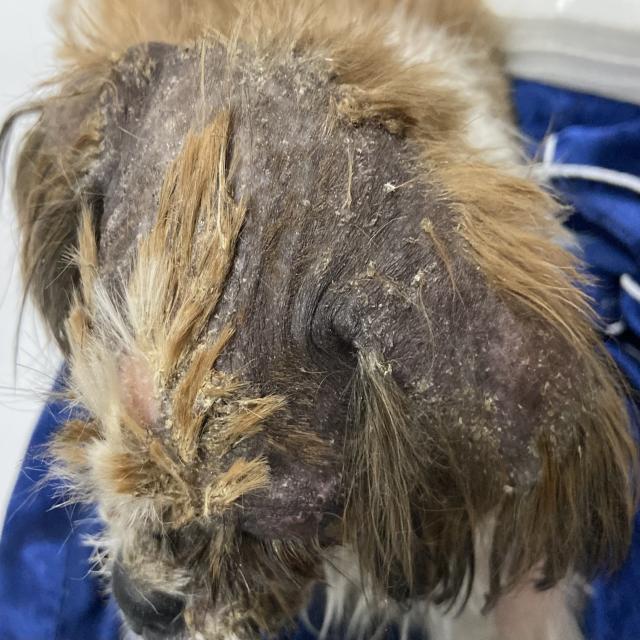
Canine demodicosis (Demodex mange) — caused by Demodex canis mites. Presents with alopecia, follicular papules, pustules, and comedones. Often localized on face and forelimbs.